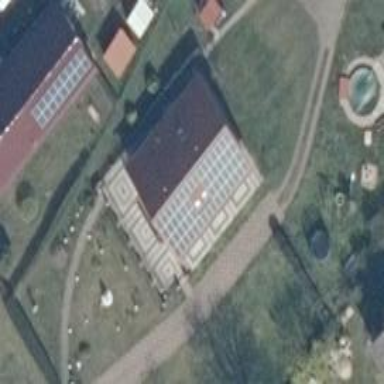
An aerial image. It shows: Gabled roofed house.